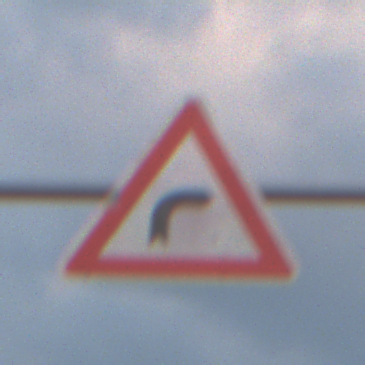
Verkehrszeichen: KurveRechts
Umgebung: Outdoor, Nature
Tageszeit: SunriseSunset
Wetter: PartlyCloudy
Licht: Natural
Jahreszeit: NotSpecified
Kontrast: LowContrast